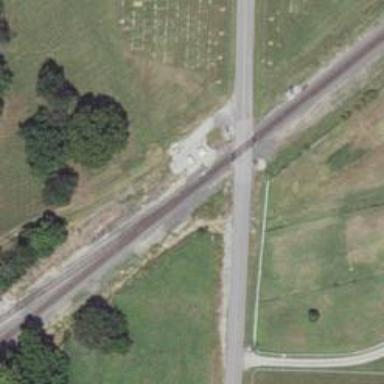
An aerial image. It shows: Railway junction.